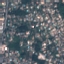
Label: Residential